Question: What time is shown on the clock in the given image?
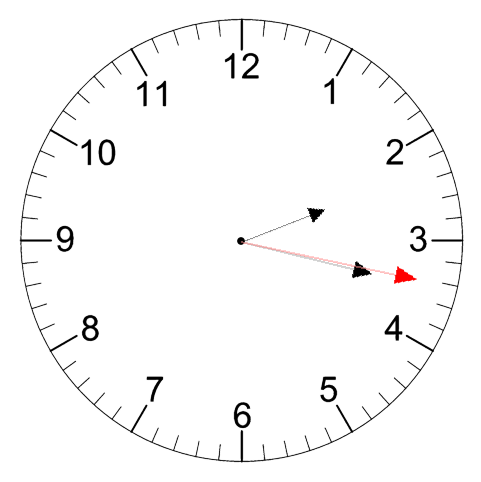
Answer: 02:17:17